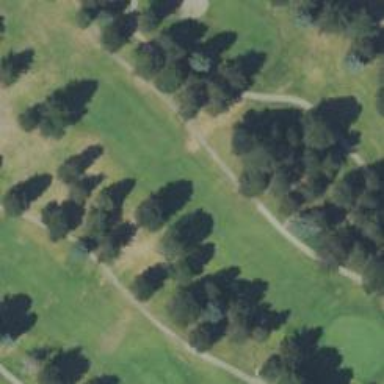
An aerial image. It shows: Well-maintained grassy area known as the fairway on golf course.